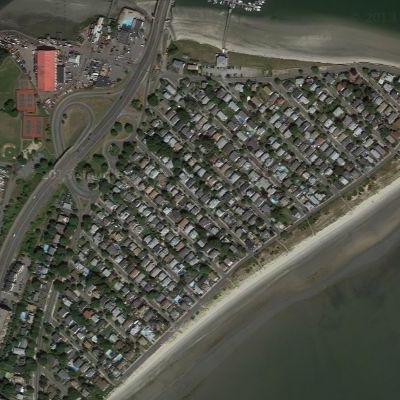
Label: fResident